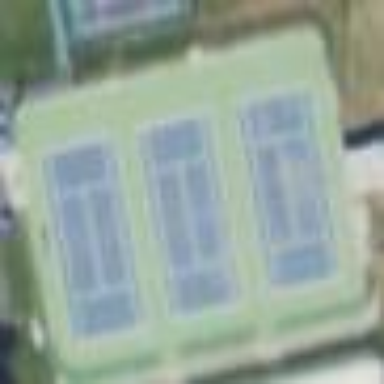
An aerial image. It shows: Tennis court in leisure pitch.